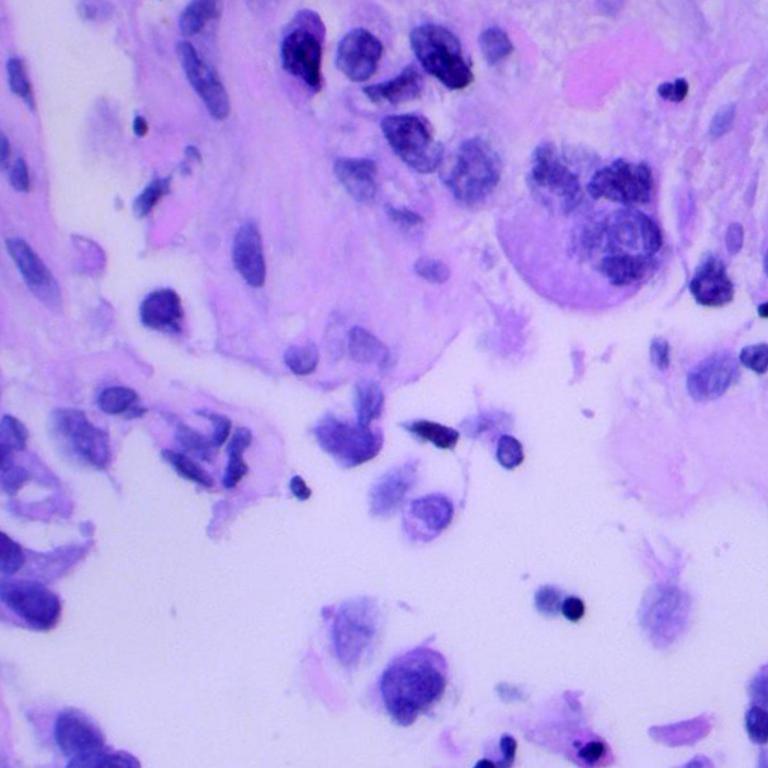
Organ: lung
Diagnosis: adenocarcinomas